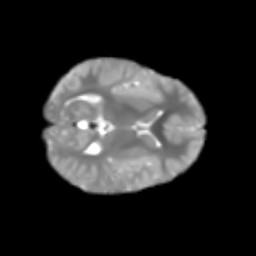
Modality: T2w
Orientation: axial
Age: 6
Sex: male
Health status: healthy